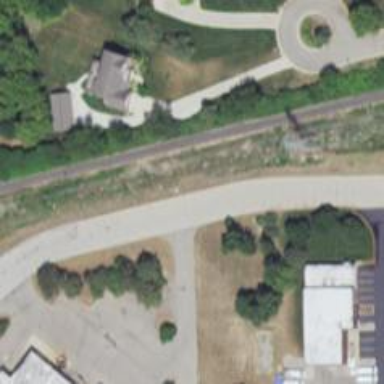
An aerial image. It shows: Asphalt cycleway along abandoned railroad.